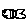
Label: fish